Field crop: tomato
Growth stage: 1
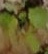
Species: solanum